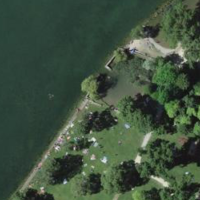
EUNIS habitat code: 53
Species observed at this site:
Tilia cordata